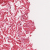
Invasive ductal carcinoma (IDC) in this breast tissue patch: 0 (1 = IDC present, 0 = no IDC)